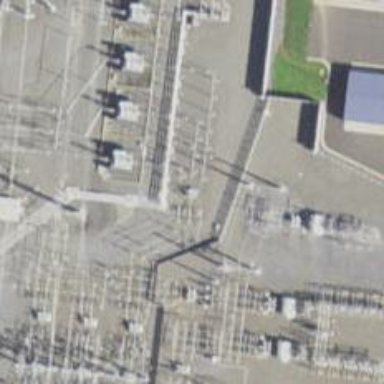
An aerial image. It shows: Switch for power supply.